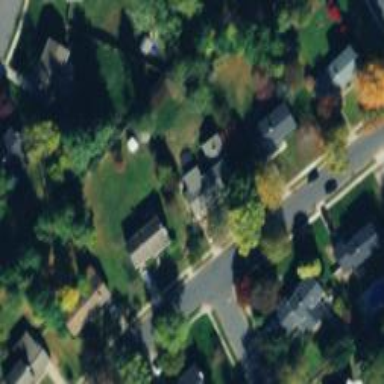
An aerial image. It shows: Neighborhood.